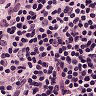
Metastatic tissue present: no